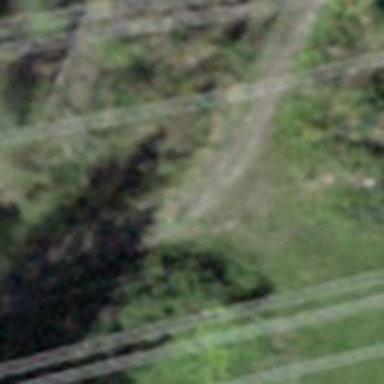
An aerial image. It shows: Track road with earth surface.